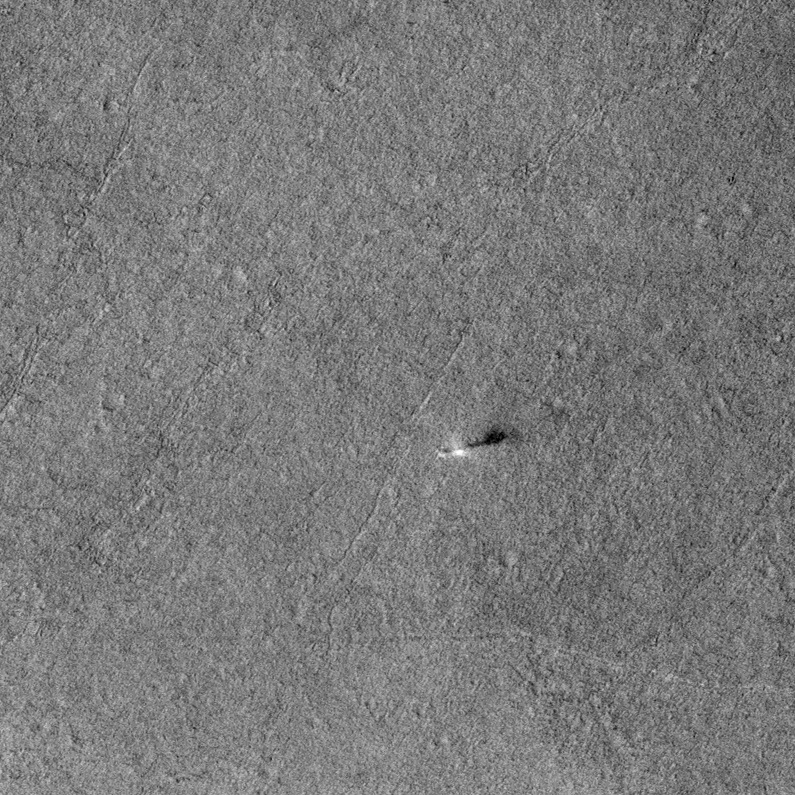
Label: dustdevil